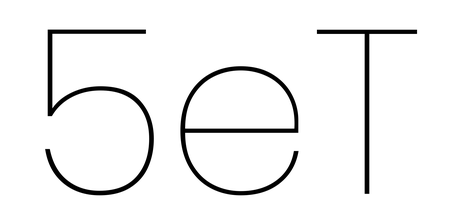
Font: Poppins-Thin